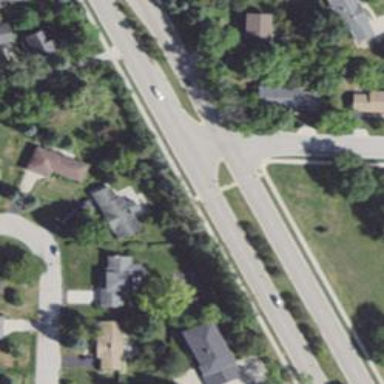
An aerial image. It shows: Marked road crossing.